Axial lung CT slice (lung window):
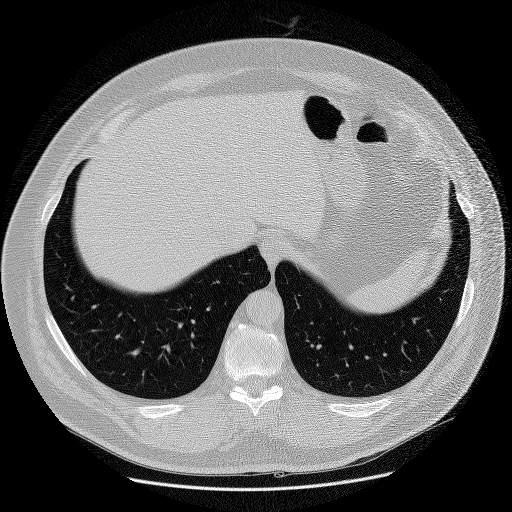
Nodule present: no